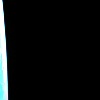
Label: space